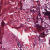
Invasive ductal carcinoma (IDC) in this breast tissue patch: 0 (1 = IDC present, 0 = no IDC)